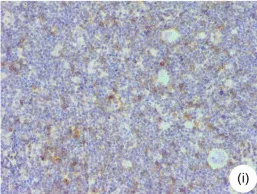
T-lymphoid cells showing positive CD5 immunoreactivity (100x).
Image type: pathology (immunostaining)